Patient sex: M
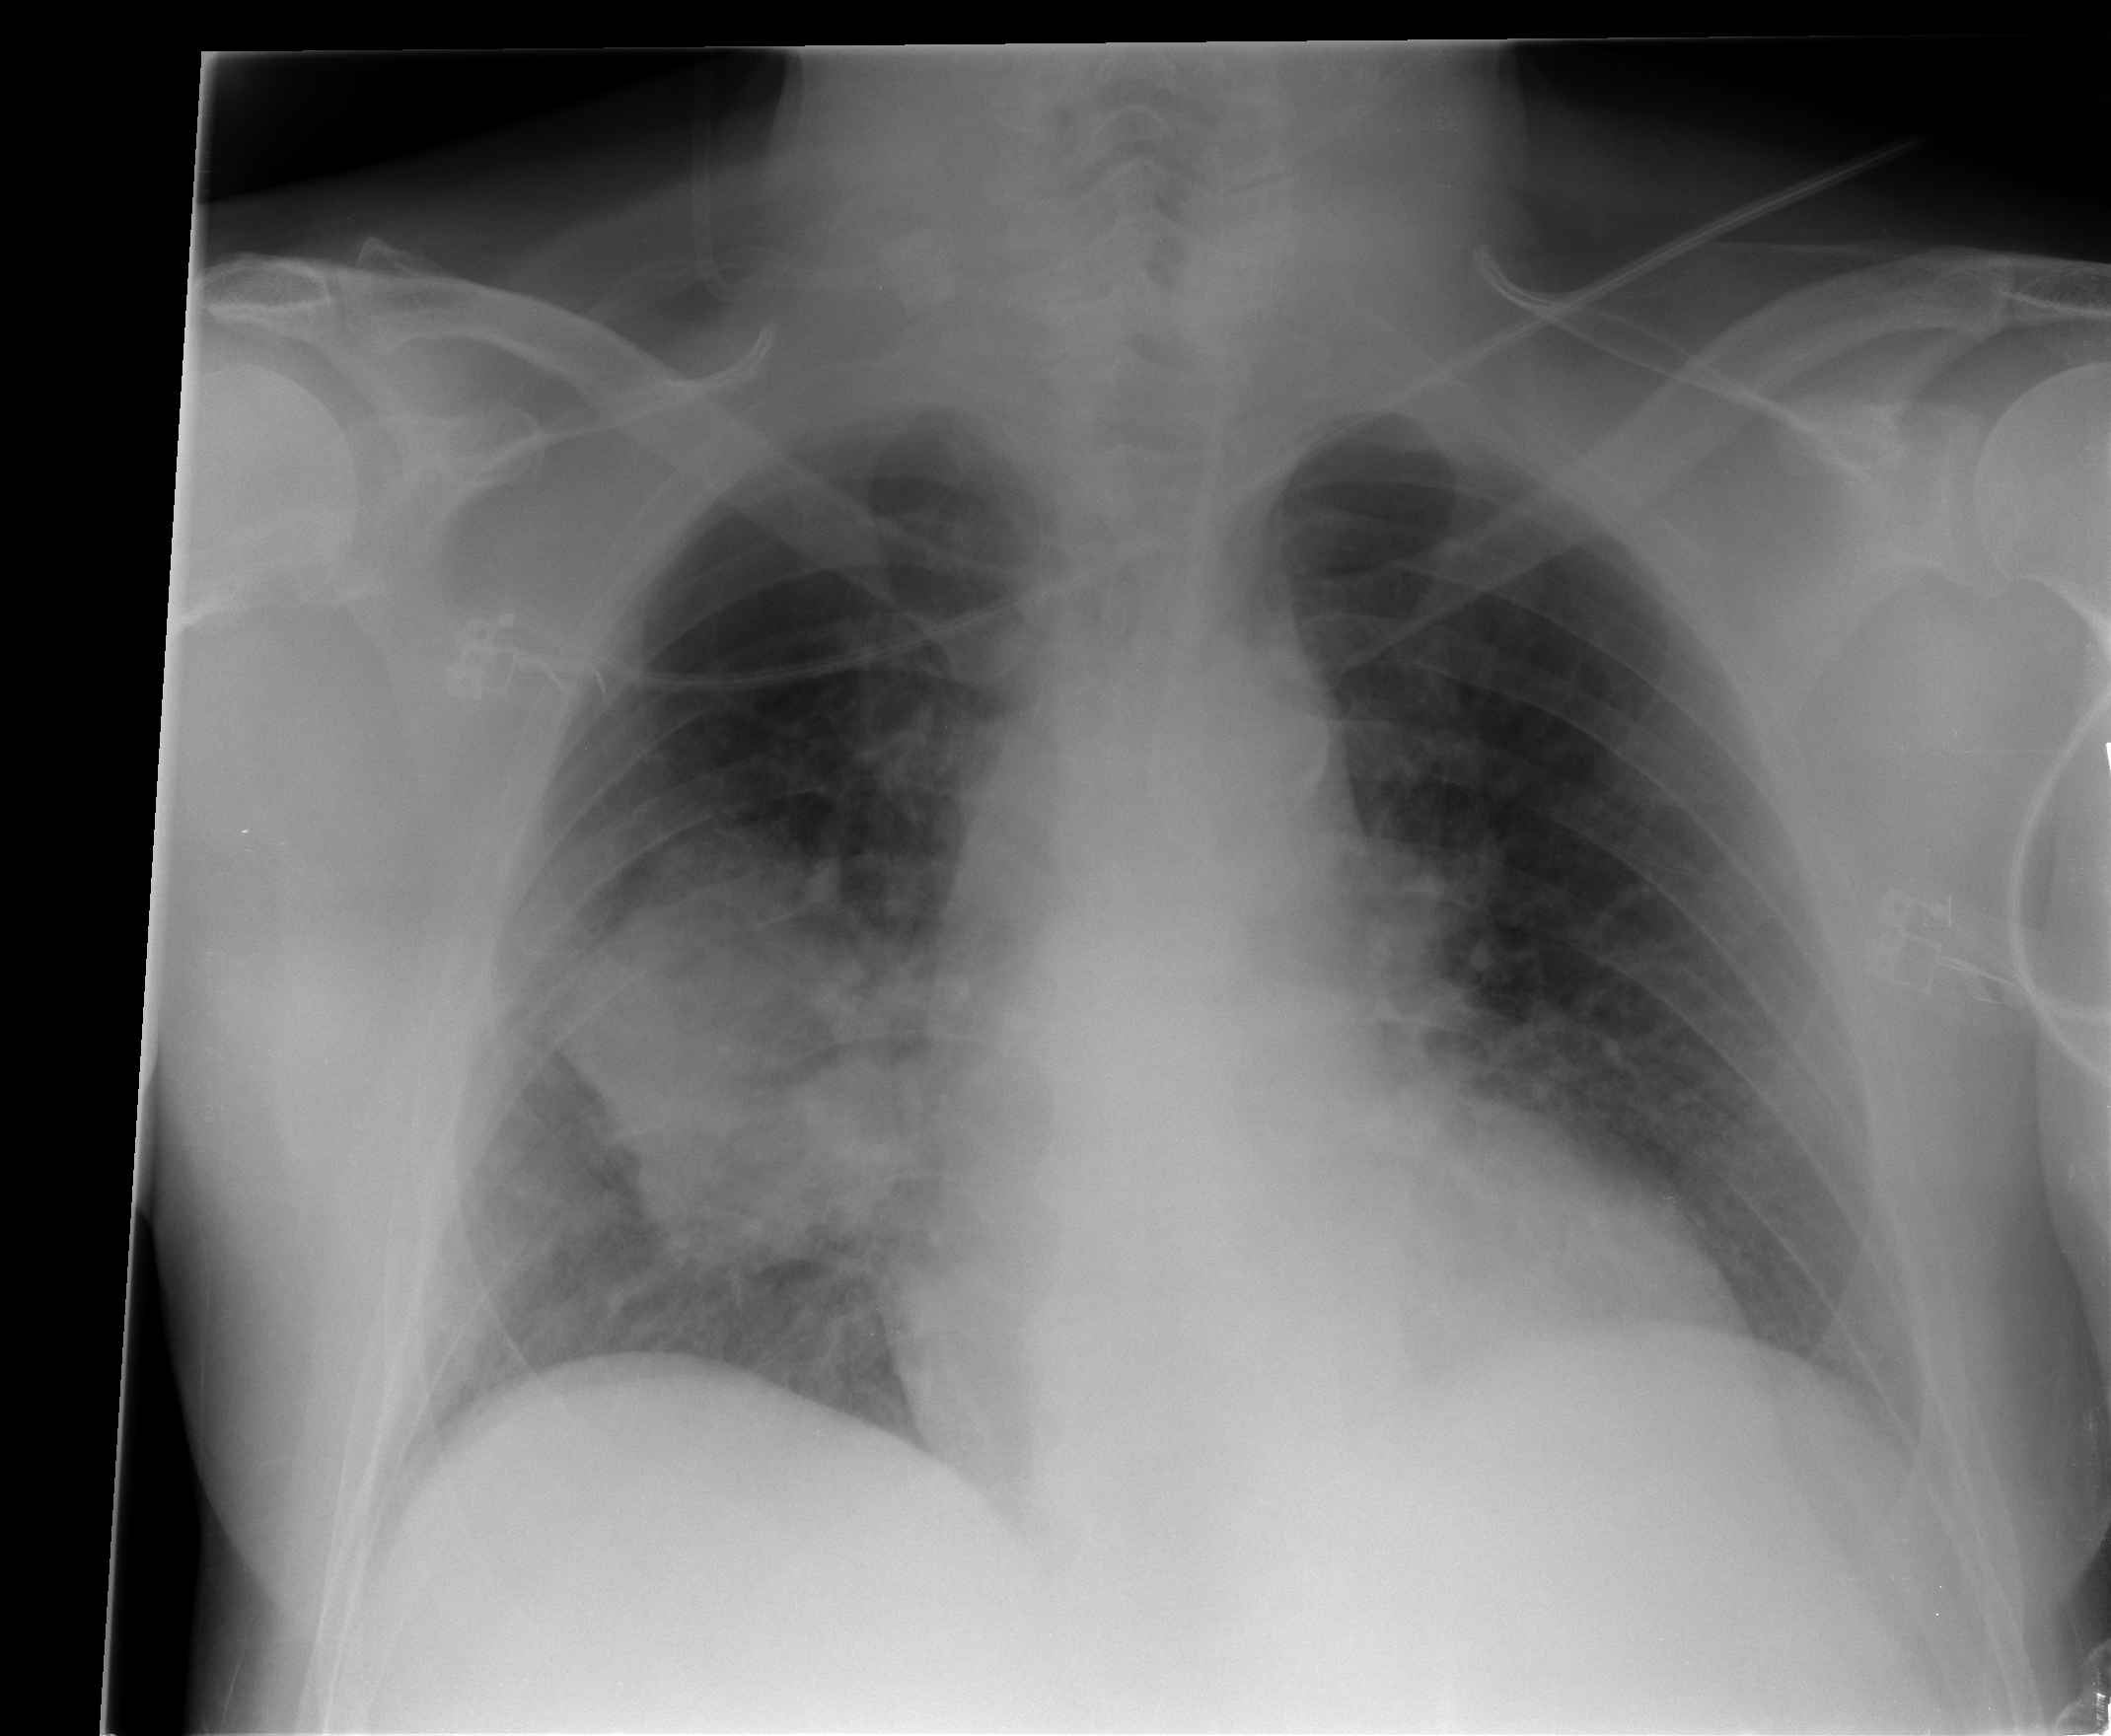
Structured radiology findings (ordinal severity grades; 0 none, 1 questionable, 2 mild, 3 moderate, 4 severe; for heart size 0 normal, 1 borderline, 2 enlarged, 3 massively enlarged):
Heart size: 0
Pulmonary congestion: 0
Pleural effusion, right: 0
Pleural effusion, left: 0
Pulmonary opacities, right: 2
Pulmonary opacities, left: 0
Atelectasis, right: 2
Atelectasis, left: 0